Question: Hello I am trying to set up Push Notifications through Mobile First 7.1 HYBRID APPLICATION.
I am able to subscribe and submit notifications however the notifications are not appearing on my phone.
But the 'onMessage' Alert is appearing as if I had received the notification.
I am using the example Broadcast & Tag Notification Example <URL>.

This is the function that is displaying on my phone:
'''
WL.Client.Push.onMessage = function (props, payload) {
WL.SimpleDialog.show("Tag Notifications", "Provider notification data: " + JSON.stringify(props), [ {
text : 'Close',
handler : function() {
WL.SimpleDialog.show("Tag Notifications", "Application notification data: " + JSON.stringify(payload), [ {
text : 'Close',
handler : function() {}
}]);
}
}]);
};
'''
Why am I not receiving the actual notifications?
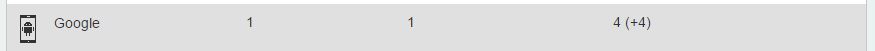
Answer: If the alert from the 'oneMessage' method is displaying that .
It is unclear from your question if the contents of the notification if displaying within the alert or not. Review your question and edit it to properly describe your problem.
If you mean that the notification are not appearing in the notification center of your Android device - then note that they will appear there , that is - not running in the foreground, or closed completely (quit).